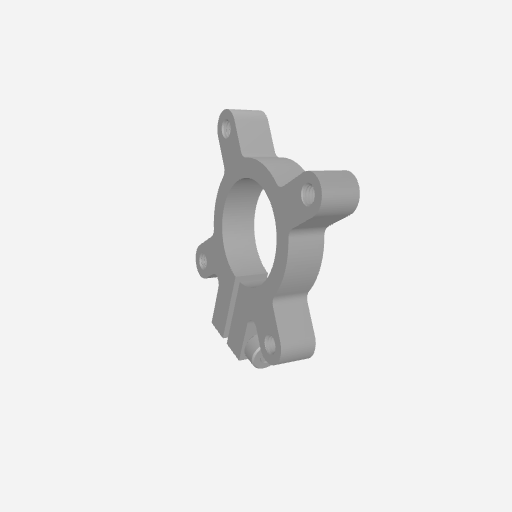
Part: ClampingHub22ID